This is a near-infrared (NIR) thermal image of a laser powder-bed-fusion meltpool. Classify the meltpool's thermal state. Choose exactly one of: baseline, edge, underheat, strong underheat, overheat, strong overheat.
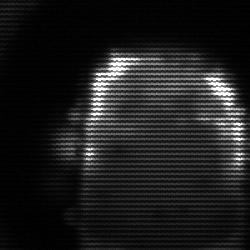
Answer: baseline